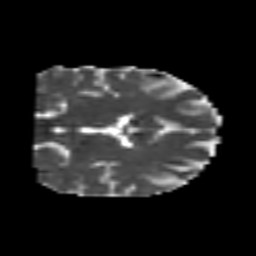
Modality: MD
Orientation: coronal
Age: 25
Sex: male
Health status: healthy